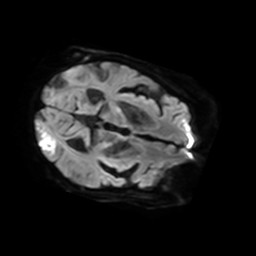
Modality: TRACE
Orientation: axial
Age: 68
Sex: female
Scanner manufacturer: philips
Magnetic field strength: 3 T
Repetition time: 3.084 s
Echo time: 0.076 s